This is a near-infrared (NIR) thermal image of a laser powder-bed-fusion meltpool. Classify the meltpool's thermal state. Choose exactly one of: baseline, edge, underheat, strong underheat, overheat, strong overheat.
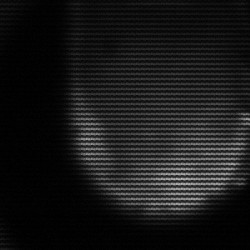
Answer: edge